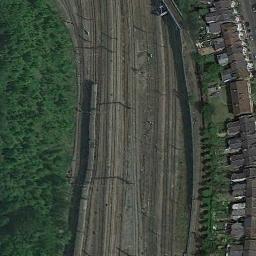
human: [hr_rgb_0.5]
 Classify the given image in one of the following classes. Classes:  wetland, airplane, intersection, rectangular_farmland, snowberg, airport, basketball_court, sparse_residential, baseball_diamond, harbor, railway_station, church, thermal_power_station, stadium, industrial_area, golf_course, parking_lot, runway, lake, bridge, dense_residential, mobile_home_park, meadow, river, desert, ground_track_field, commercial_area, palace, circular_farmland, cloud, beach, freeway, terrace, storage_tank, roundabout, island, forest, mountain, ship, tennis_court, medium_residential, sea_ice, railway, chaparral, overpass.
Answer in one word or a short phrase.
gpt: railway